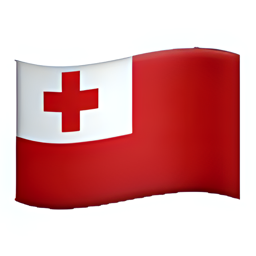
Name: flag for tonga
Emoji: 🇹🇴
Group: Flags
Sub-group: country-flag